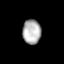
Tissue: lung
Cell type: Epithelial cells
Senescence score: 0.1931
Nuclear area (px): 442
Mean DAPI intensity: 176.747